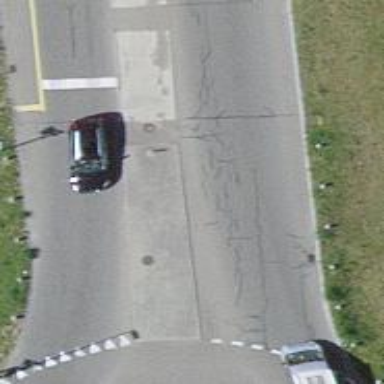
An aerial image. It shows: Primary highway with separate asphalt sidewalk.